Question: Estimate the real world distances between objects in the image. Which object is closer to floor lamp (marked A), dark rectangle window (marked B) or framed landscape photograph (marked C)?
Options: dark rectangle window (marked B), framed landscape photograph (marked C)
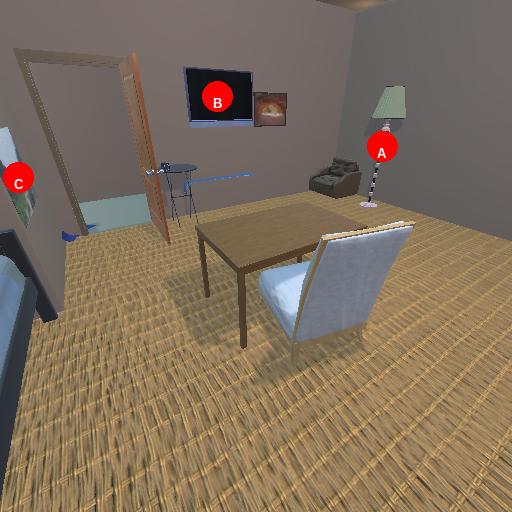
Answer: dark rectangle window (marked B)